Field crop: maize
Growth stage: 2
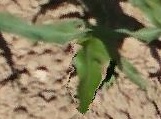
Species: maize